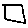
Label: square